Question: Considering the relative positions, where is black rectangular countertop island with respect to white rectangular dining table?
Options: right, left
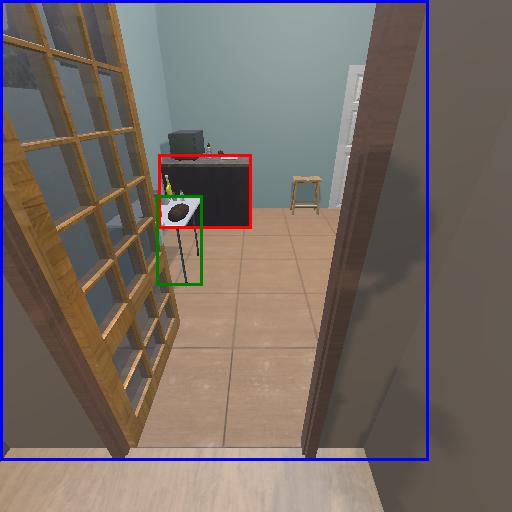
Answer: right